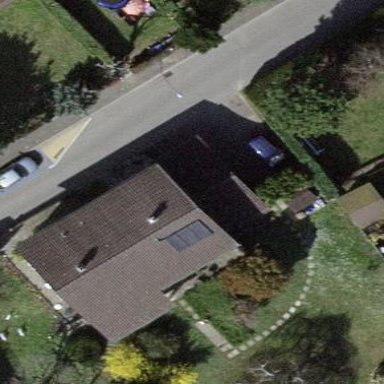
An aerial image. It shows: Garage.